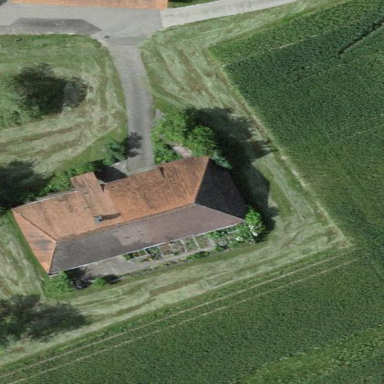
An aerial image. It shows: Farm building.